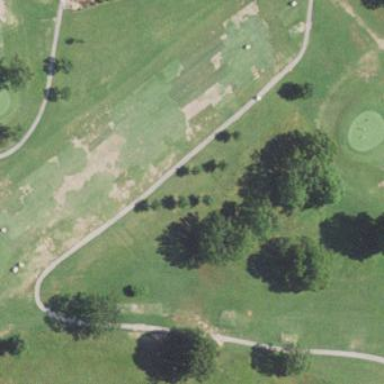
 with lush green grass covering the ground."